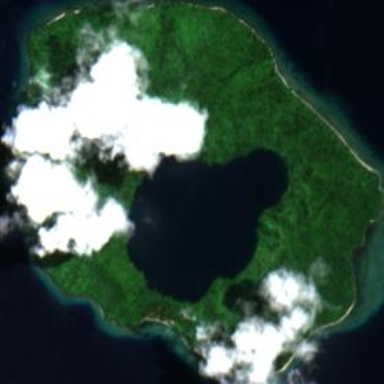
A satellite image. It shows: Island with natural coastline.